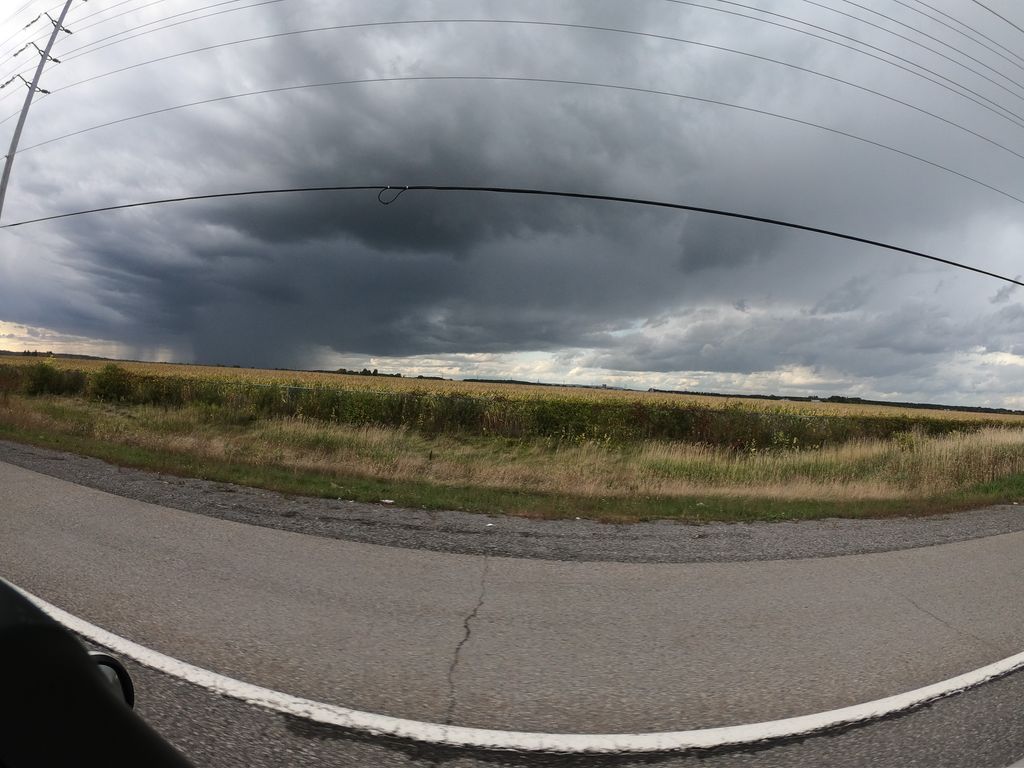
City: ottawa-gatineau